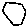
Label: hexagon